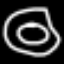
Label: donut